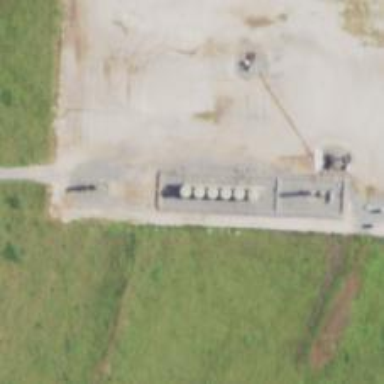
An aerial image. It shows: Storage tank with man-made structure.